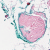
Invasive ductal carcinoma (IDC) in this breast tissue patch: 0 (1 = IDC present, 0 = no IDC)